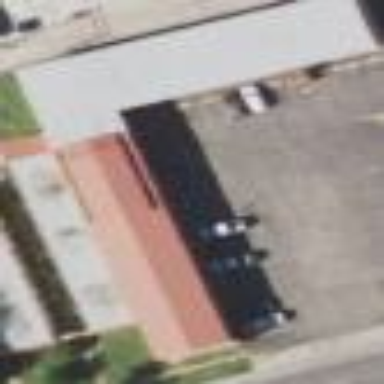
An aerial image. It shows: Building that is motel.